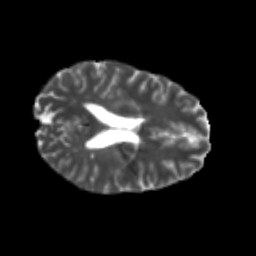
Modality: T2w
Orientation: axial
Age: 23
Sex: female
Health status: healthy
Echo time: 0.074 s